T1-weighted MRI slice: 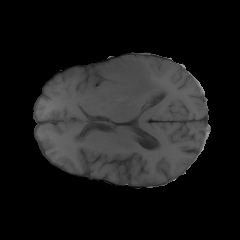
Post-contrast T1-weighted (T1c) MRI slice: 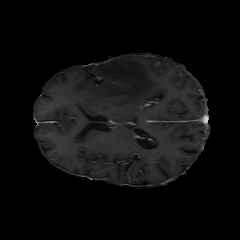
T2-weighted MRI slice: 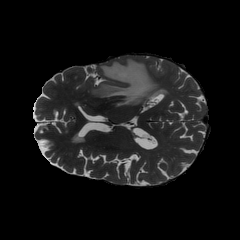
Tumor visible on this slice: yes